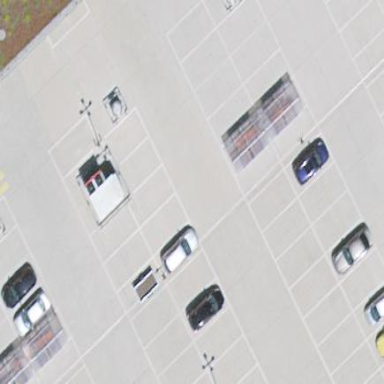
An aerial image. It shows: Parking area with surface.